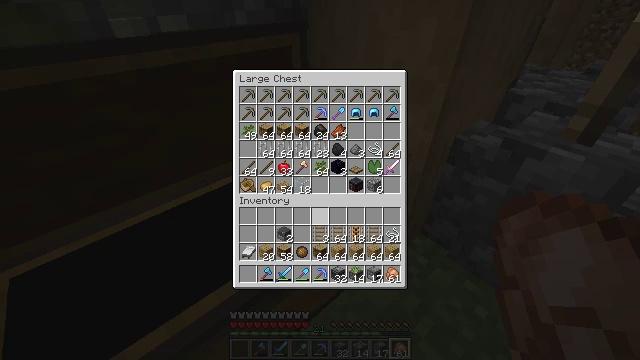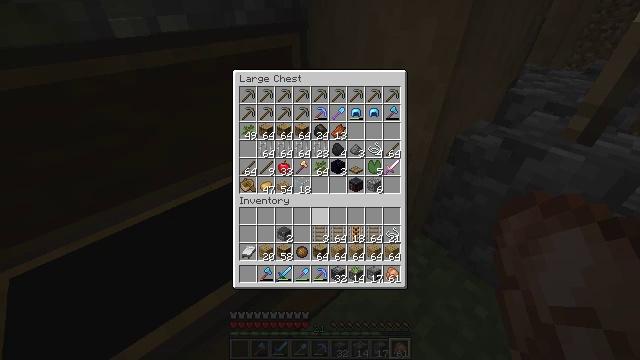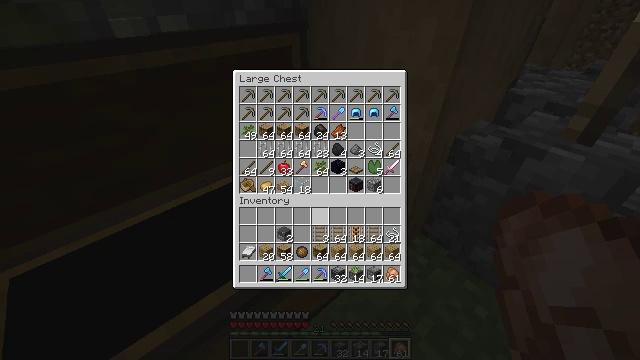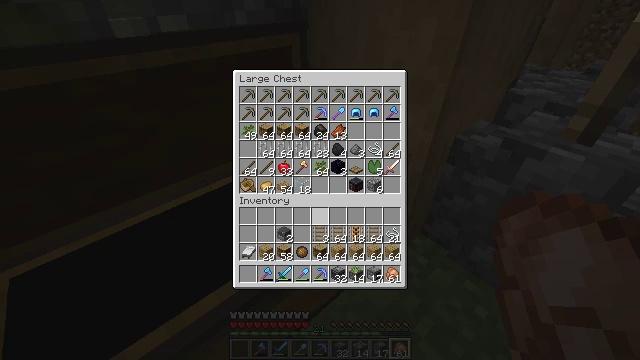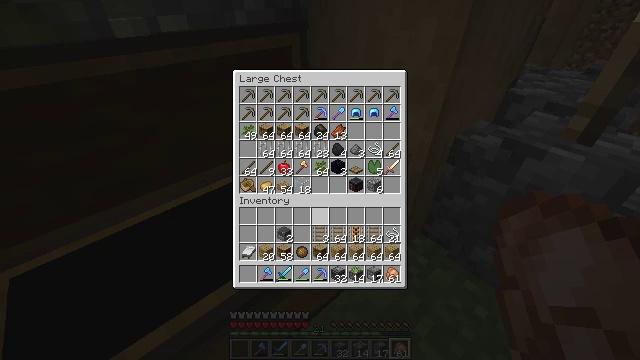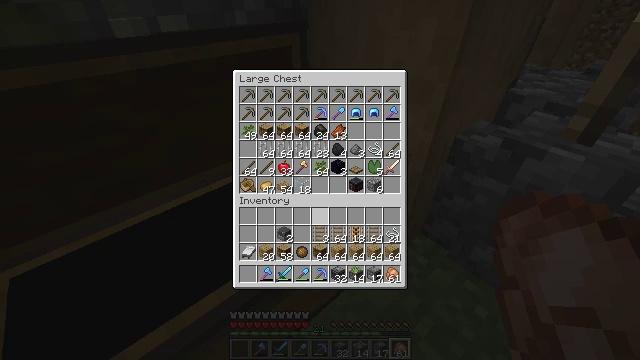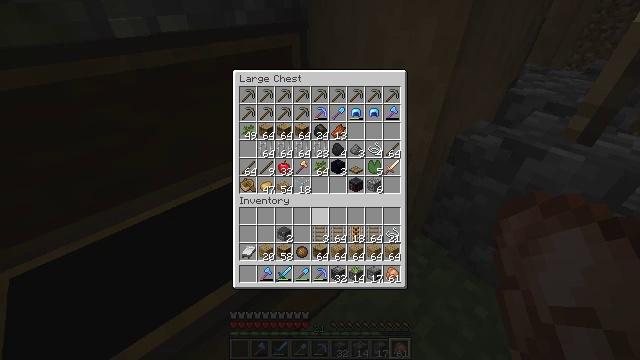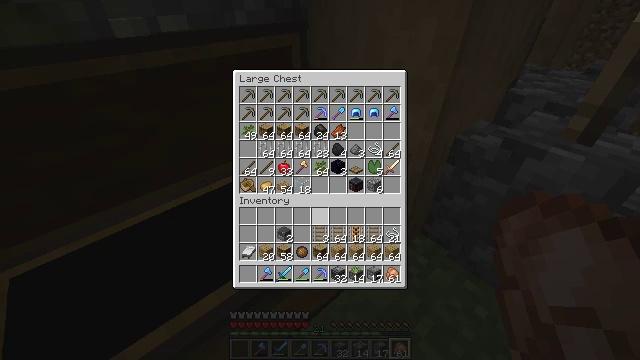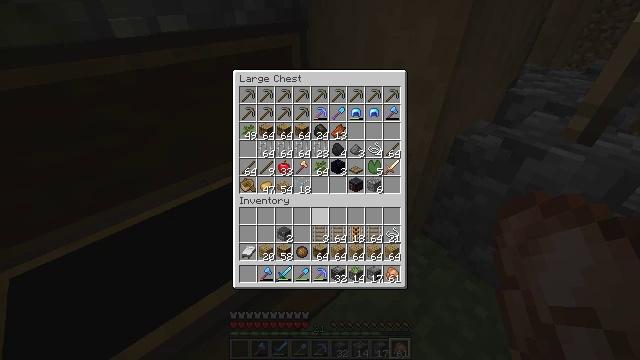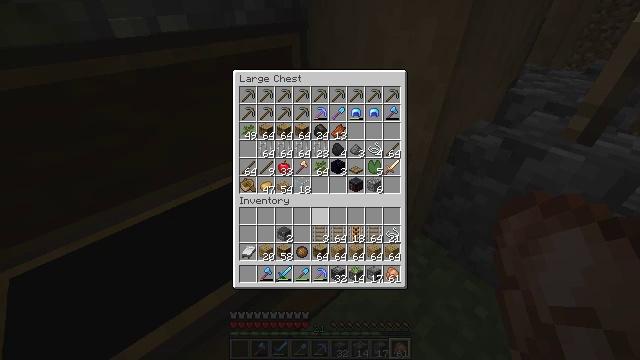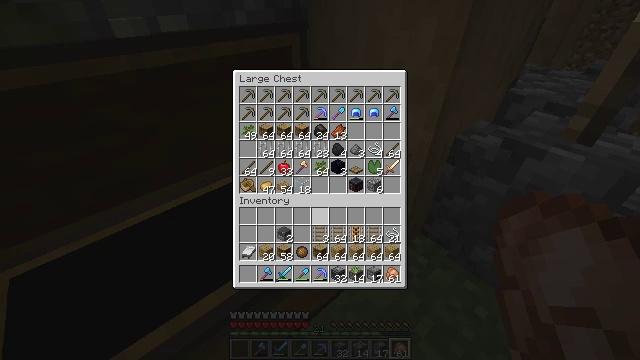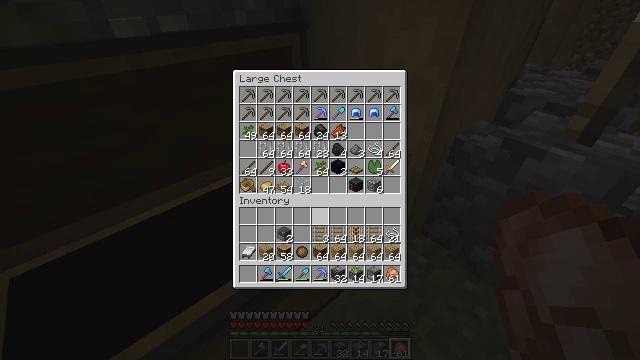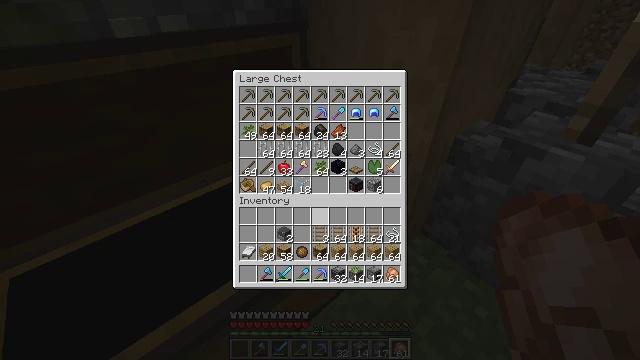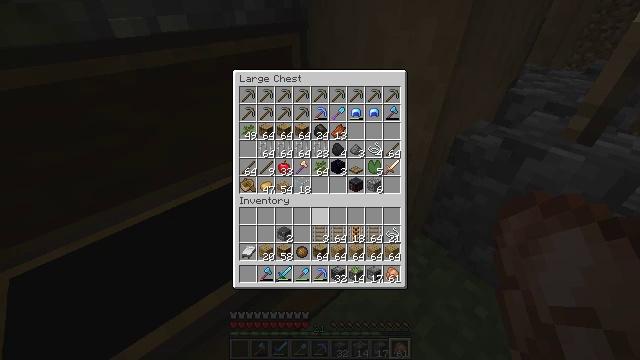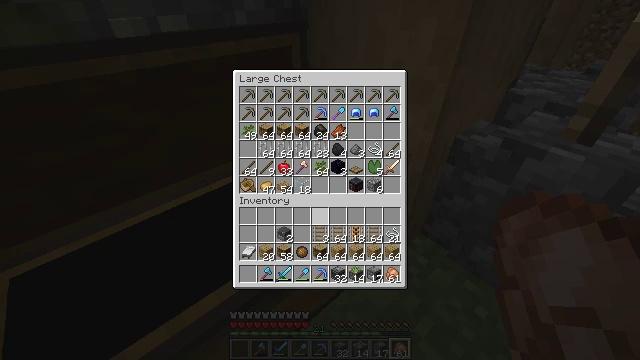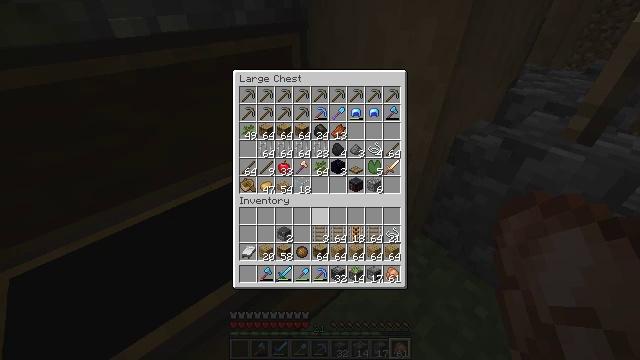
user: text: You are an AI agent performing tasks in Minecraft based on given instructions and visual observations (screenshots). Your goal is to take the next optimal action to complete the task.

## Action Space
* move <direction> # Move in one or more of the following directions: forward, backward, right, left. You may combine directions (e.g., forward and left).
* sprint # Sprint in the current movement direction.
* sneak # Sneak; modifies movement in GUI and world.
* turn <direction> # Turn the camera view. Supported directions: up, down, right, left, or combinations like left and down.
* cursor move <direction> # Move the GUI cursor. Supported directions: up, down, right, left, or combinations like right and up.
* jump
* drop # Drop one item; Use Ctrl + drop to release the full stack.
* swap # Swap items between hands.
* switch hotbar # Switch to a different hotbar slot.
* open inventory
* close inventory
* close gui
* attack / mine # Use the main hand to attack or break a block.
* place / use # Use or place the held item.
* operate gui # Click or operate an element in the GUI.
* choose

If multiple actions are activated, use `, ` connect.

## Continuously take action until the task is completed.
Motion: motion action
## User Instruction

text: Remove a furnace from the inventory.
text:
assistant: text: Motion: no_op
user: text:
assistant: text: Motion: no_op
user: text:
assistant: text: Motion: no_op
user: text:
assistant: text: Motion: no_op
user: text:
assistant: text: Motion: no_op
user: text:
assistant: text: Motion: no_op
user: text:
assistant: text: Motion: no_op
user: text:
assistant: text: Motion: no_op
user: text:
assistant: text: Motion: no_op
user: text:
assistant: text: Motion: no_op
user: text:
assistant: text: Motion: no_op
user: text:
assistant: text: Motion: no_op
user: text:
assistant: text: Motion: no_op
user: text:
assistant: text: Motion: no_op
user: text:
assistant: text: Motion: no_op
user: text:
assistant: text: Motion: no_op
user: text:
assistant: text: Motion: no_op
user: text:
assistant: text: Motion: no_op
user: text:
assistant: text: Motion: no_op
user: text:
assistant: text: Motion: no_op
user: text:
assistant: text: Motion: no_op
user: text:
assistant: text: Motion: no_op
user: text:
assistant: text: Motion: no_op
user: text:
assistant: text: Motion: no_op
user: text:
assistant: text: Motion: no_op
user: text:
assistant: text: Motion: no_op
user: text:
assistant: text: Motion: no_op
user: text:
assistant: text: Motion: no_op
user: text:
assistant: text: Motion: no_op
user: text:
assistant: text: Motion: no_op